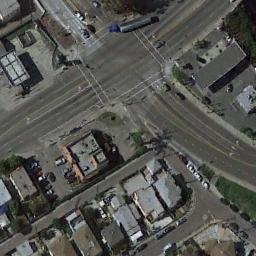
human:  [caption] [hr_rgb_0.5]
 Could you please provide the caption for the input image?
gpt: There are several moving vehicles on the road at the intersection, There are many buildings and some trees around the intersection, And many cars are parked in the open space beside the intersection .

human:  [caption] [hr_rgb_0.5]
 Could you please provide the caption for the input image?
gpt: There are numerous different shapes of buildings beside the intersection .

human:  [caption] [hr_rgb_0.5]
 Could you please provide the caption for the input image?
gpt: There is no zebra crossing at the intersection .

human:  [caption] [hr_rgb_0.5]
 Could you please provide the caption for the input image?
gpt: An intersection with sparse traffic located in a residential area .

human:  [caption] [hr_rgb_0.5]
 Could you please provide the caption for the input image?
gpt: There are some gray buildings around the intersection .